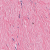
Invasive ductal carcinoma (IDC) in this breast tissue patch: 0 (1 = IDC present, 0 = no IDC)